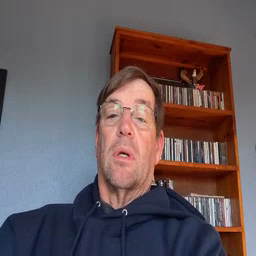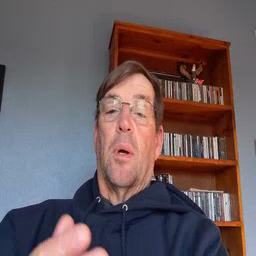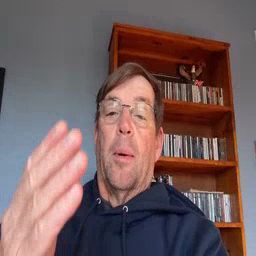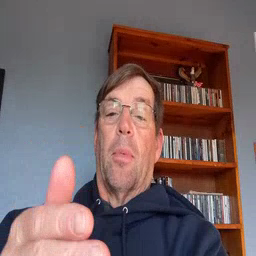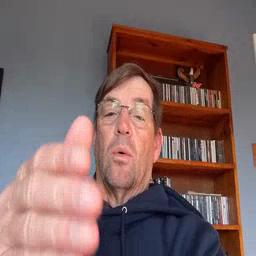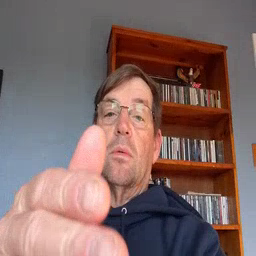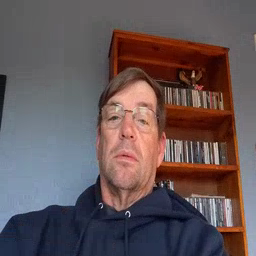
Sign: boat